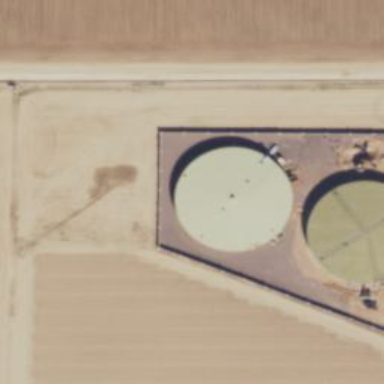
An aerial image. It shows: Building with water storage tank inside.